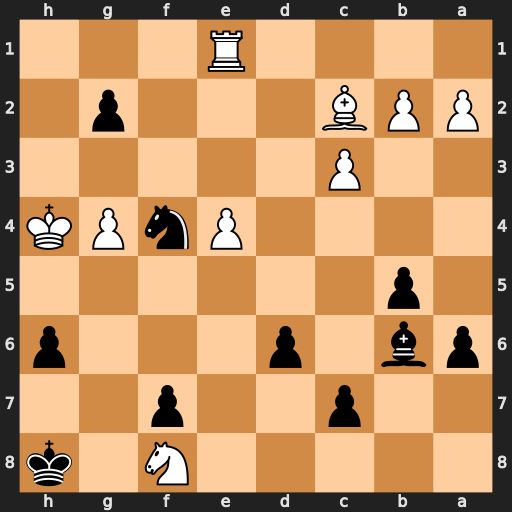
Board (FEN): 5N1k/2p2p2/pb1p3p/1p6/4PnPK/2P5/PPB3p1/4R3
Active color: b
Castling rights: -
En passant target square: -
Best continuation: Bf2#